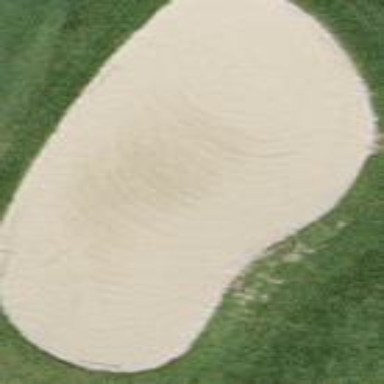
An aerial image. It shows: Sandy area is golf bunker.